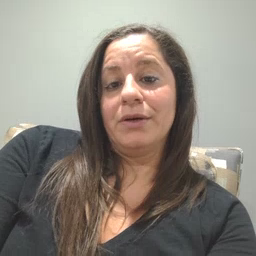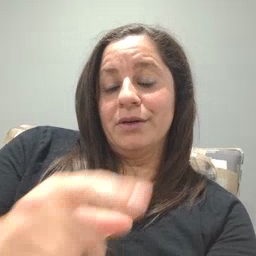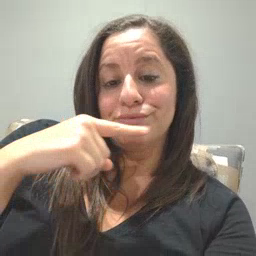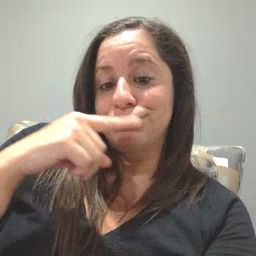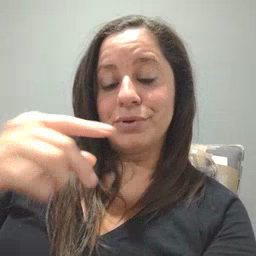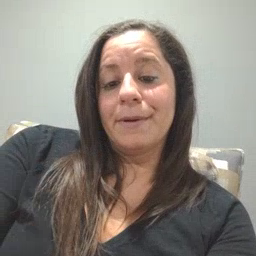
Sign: toothbrush